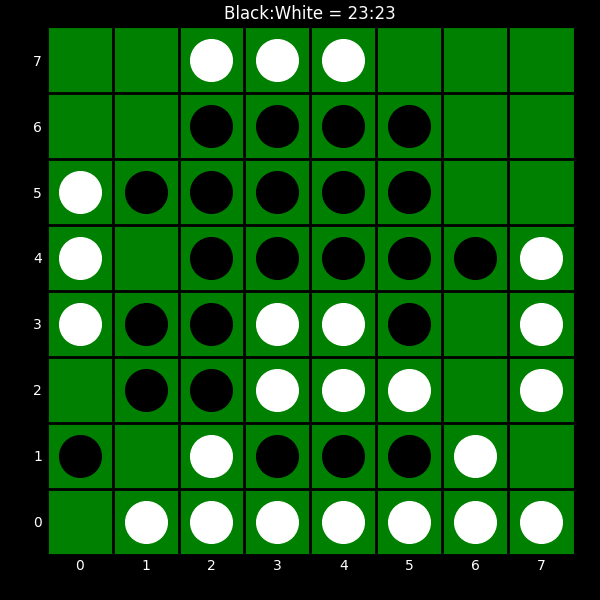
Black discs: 23
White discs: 23